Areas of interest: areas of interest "Conference Center of Huizhou Sports Sports Park"
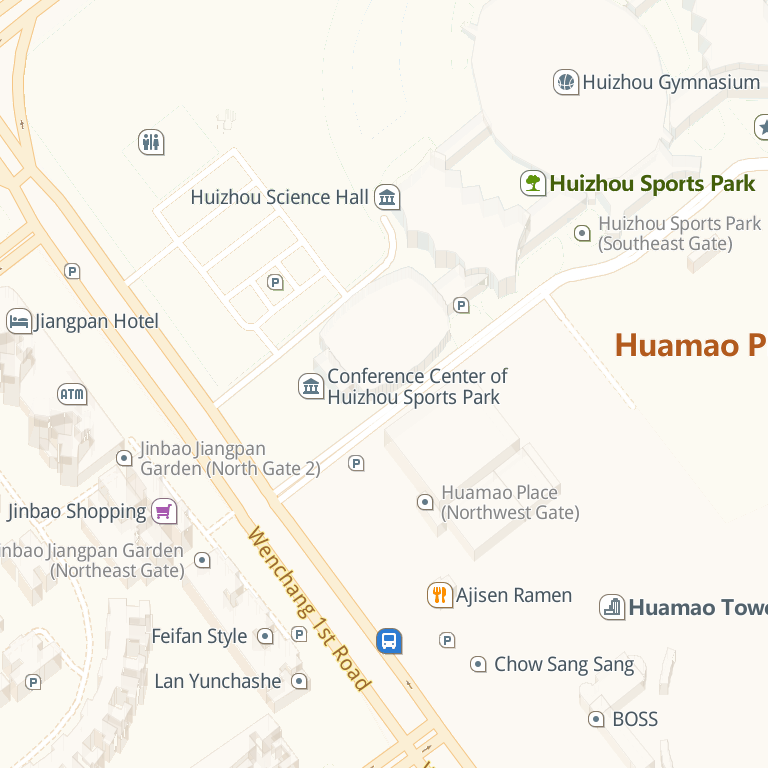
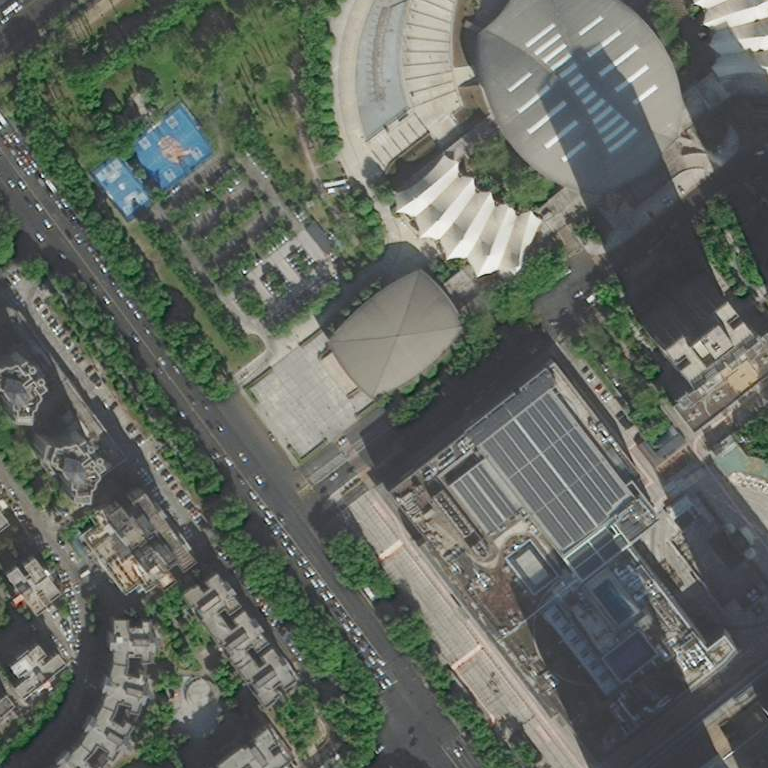